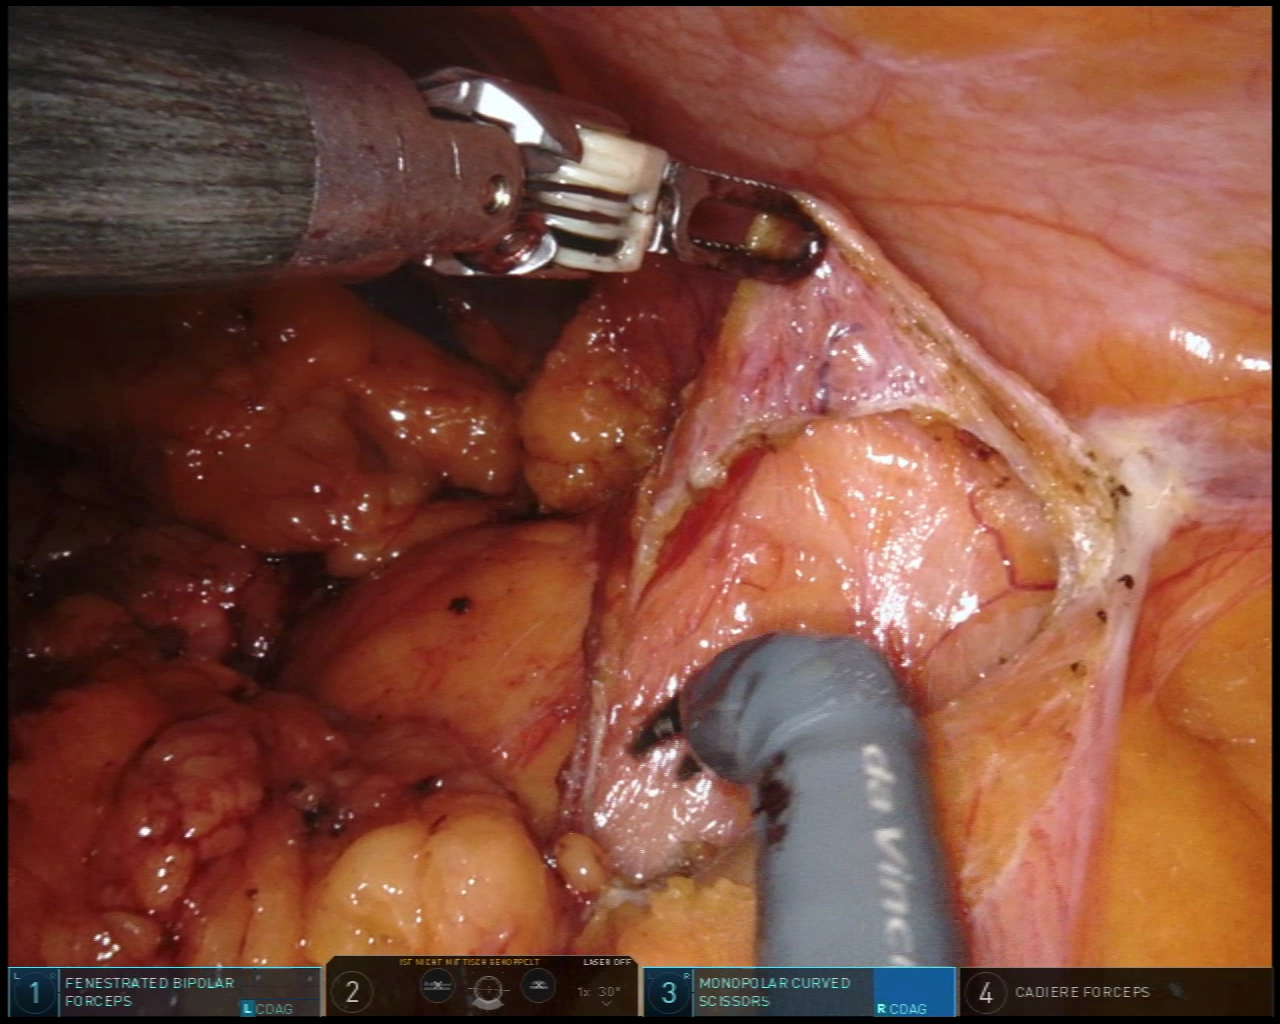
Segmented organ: abdominal_wall
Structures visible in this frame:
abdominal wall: yes
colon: yes
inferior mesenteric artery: no
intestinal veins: no
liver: no
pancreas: no
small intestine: no
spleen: no
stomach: no
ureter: no
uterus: no
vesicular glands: no